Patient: sex F, age 26
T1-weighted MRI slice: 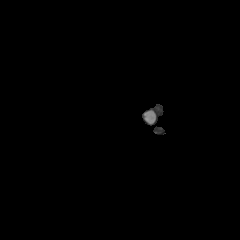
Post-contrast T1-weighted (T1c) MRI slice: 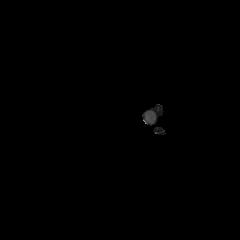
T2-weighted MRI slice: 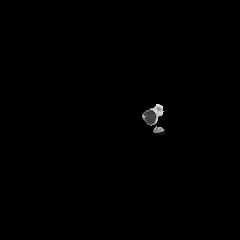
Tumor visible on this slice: no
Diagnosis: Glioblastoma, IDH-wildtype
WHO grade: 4